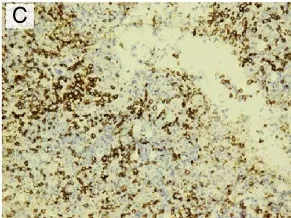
Immunohistochemistry performed on bone marrow biopsy section (20x). , positive for CD56.
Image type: pathology (immunostaining)